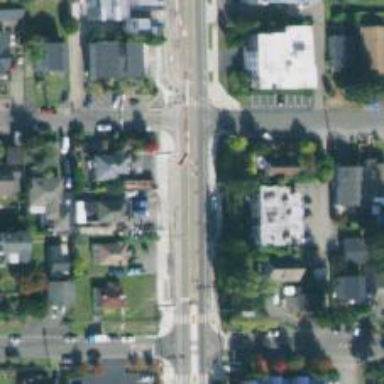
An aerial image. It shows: Secondary road with separate asphalt sidewalk.